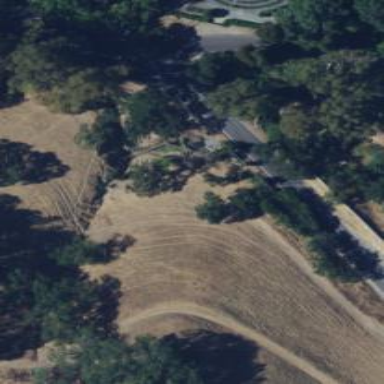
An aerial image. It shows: Culvert tunnel.